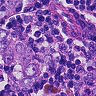
Metastatic tissue present: yes